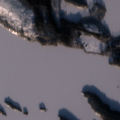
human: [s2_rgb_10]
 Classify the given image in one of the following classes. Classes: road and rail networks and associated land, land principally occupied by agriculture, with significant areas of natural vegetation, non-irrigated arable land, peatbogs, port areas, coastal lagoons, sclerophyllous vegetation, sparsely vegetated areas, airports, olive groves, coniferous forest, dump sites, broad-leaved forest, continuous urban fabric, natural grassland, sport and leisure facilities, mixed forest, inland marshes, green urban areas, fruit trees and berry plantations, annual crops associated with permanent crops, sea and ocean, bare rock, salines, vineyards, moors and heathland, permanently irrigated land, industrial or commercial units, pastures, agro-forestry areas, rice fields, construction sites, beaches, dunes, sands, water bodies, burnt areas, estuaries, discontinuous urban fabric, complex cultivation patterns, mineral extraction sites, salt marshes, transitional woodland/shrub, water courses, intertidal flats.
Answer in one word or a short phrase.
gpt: coniferous forest, mixed forest, transitional woodland/shrub, water bodies